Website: home-depot
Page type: account-dashboard
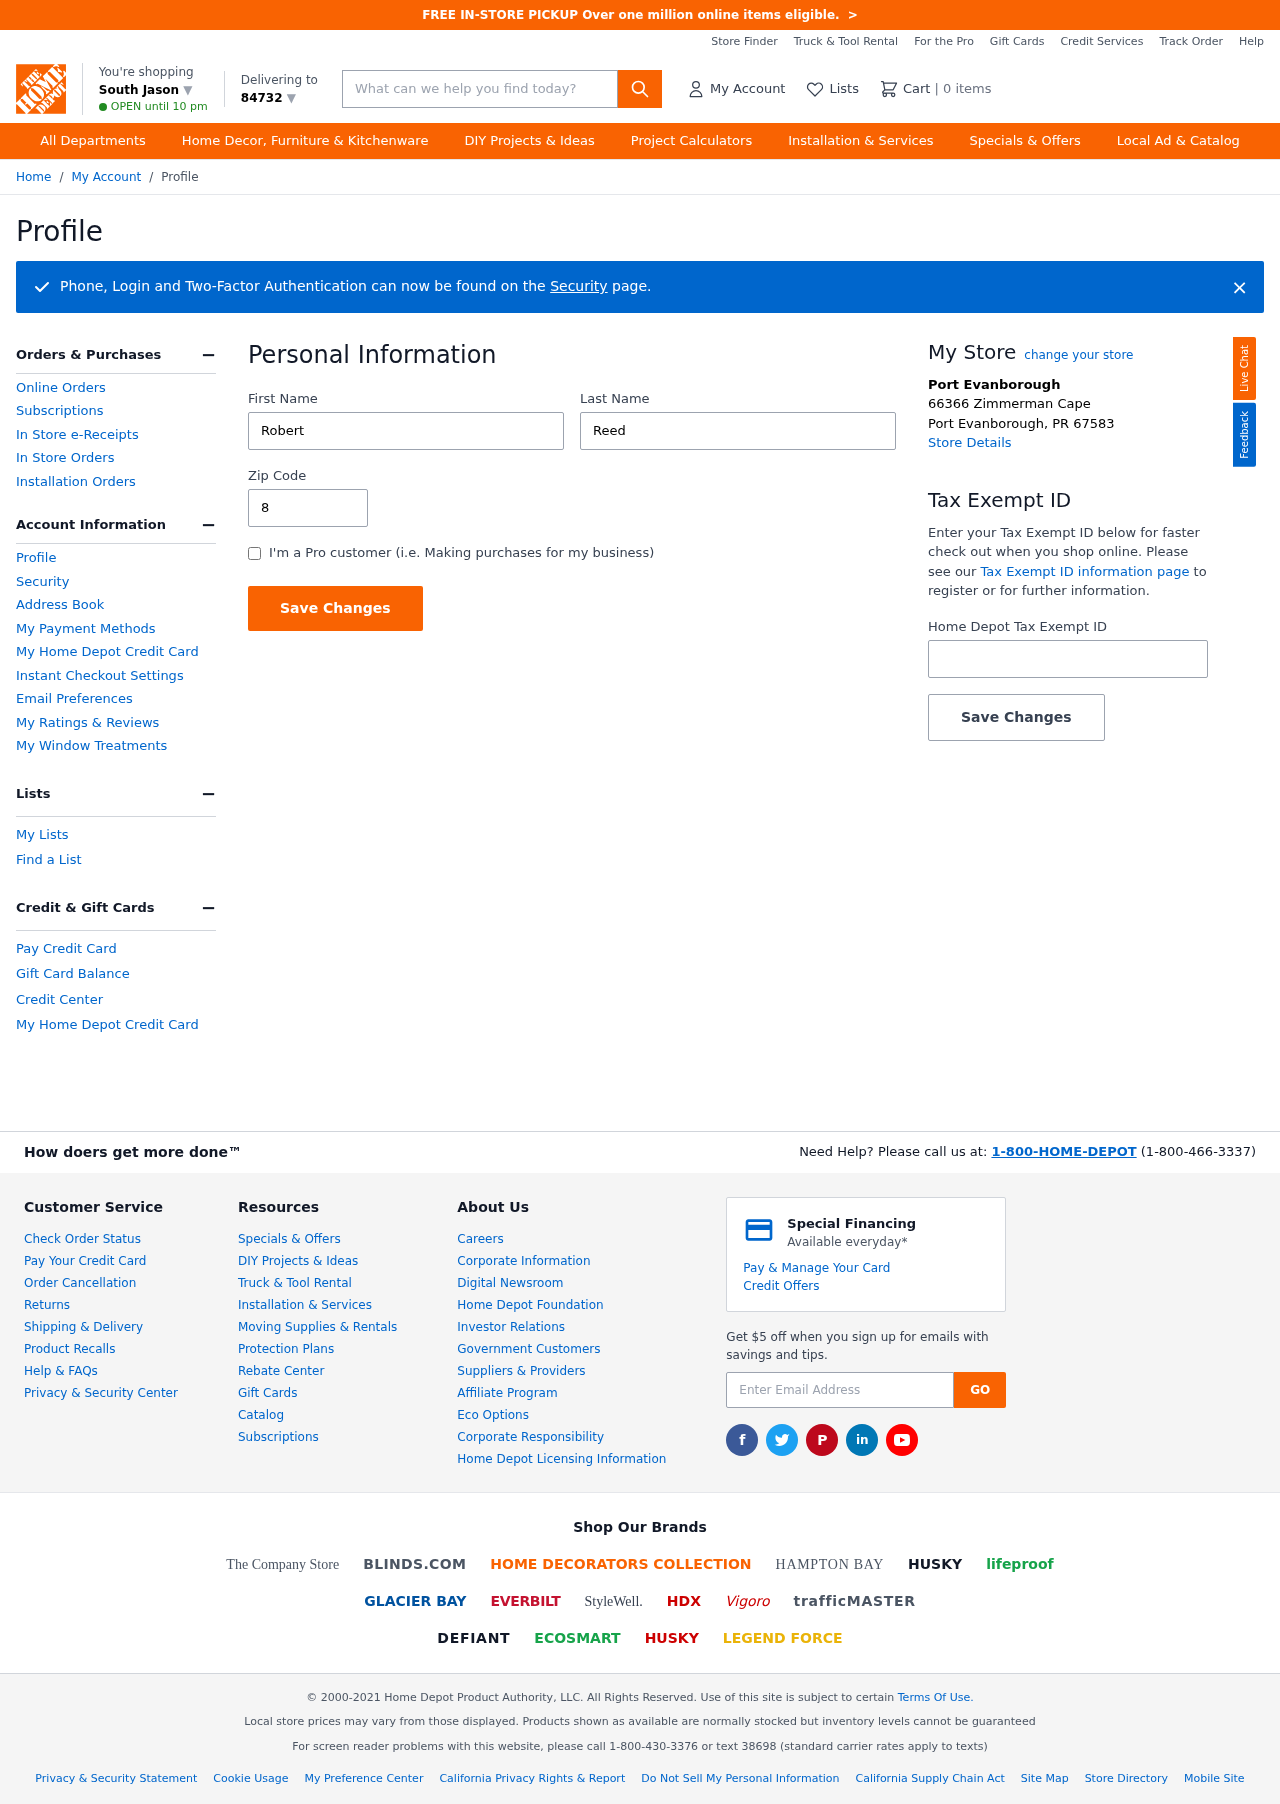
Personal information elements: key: PII_CITY
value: South Jason ▼
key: PII_FIRSTNAME
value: Robert
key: PII_LASTNAME
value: Reed
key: PII_LOCATION1_CITY
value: Port Evanborough
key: PII_LOCATION1_CITY_STATE_ZIP
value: Port Evanborough, PR 67583
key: PII_LOCATION1_STREET
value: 66366 Zimmerman Cape
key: PII_POSTCODE
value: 84732 ▼
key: PII_POSTCODE
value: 84732
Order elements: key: ORDER_NUM_ITEMS
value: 0
Search elements: key: HEADER_SEARCH
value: What can we help you find today?